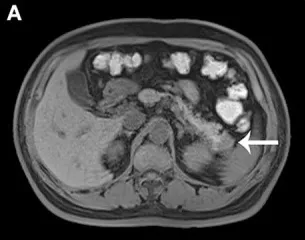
Post-contrast MRI. T1WI without contrast enhancement.
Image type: radiology (mri)